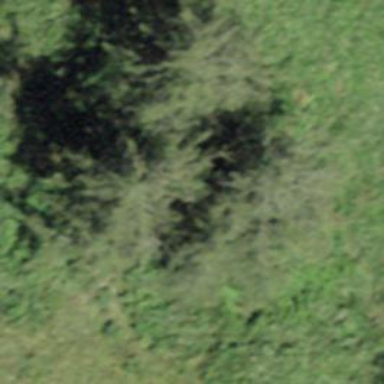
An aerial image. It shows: Forest area.